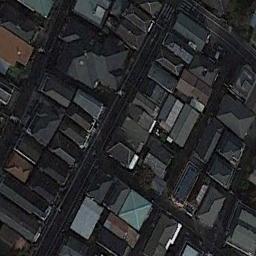
Label: residential